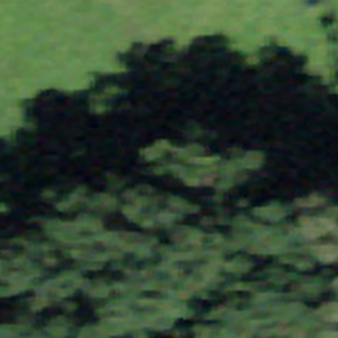
Label: other